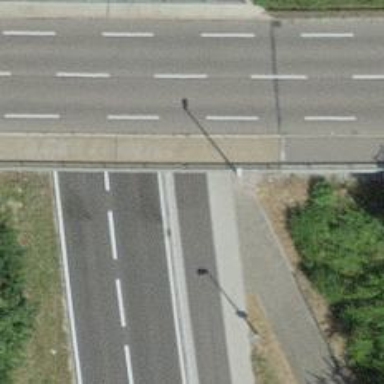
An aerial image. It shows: Asphalt sidewalk path.